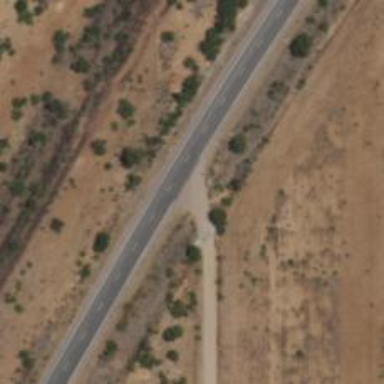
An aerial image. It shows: Service road.